Question: I'm trying to make a data form in Silverlight 4. Perhaps I'm doing something wrong.
The class:
'''
public class ExpenseInfoTest
{
public int MyProperty { get; set; }
public int Foo { get; set; }
public int Bar { get; set; }
}
'''
XAML:
'''
<local:ExpenseInfoTest x:Key="newExpense"/>
<df:DataForm Height="218"
HorizontalAlignment="Left"
Margin="13,368,0,0"
Name="expenseDataForm"
VerticalAlignment="Top"
Width="590"
CurrentItem="{StaticResource newExpense}" />
'''
What is displayed:

I'd like the "Save" button. How can I get it to appear? Is something wrong in my XAML or data class?
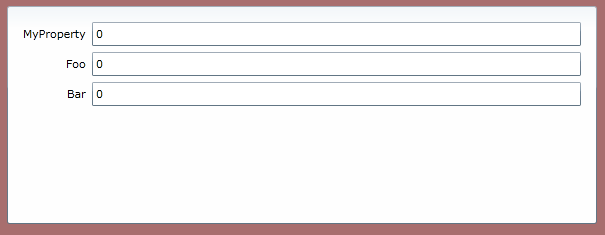
Answer: In your xaml, add
'''
CommandButtonsVisibility="All"
'''
in your 'DataForm' declaration.
If you wanted to, you could bind the 'CommandButtonsVisibility' to lets say a combo box
'''
<ComboBox SelectedItem="{Binding CommandButtonsVisibility, ElementName=expenseDataForm, Mode=TwoWay}" SelectedIndex="0" >
'''
and be able to control which command buttons are available based on the CB selection.